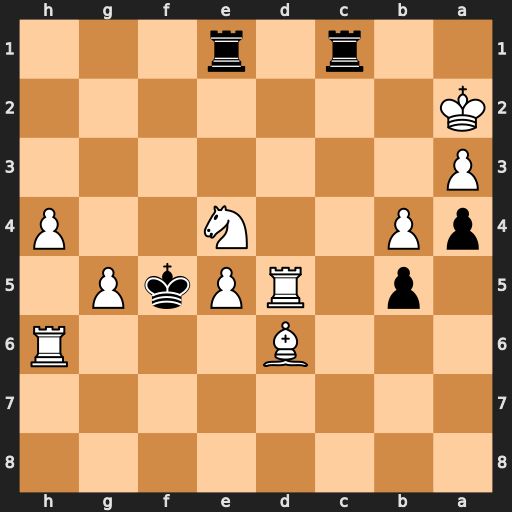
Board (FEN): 8/8/3B3R/1p1RPkP1/pP2N2P/P7/K7/2r1r3
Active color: b
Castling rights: -
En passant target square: b3
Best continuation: Rc2#